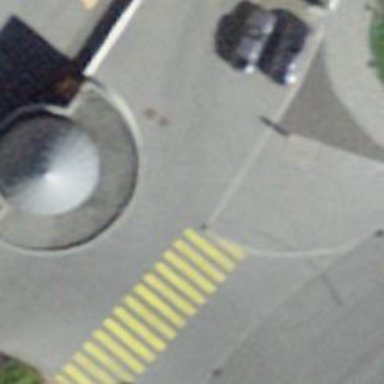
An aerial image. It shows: Steps with paved surface.